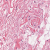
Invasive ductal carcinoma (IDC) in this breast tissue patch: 0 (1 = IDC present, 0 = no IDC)